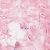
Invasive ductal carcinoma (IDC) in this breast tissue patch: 0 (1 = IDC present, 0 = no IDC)